下列函数中① $y=\sin|x|$；② $y=|\sin x|$；③ $y=|\tan x|$；④ $y=|1+2\cos x|$，其中是偶函数，且最小正周期为 $\pi$ 的函数的个数为 (\quad)

\noindent A. $1$ \quad B. $2$ \quad C. $3$ \quad D. $4$
【解答】
\vspace{0.3cm}
\noindent \textbf{【答案】B}

\vspace{0.1cm}
\noindent \textbf{【分析】}由题意利用三角函数图象，结合奇偶性和周期性，即可得出结果.

\vspace{0.1cm}
\noindent \textbf{【详解】}解：\textcircled{1}的图象如下，根据图象可知，图象关于 $y$ 轴对称，$y=\sin|x|$ 是偶函数，

\noindent 但不是周期函数，$\therefore$ 排除\textcircled{1}；

\noindent \textcircled{2}的图象如下，根据图象可知，图象关于 $y$ 轴对称，$y=|\sin x|$ 是偶函数，

\noindent 最小正周期是 $\pi$，$\therefore$ \textcircled{2}正确；

\noindent \textcircled{3}的图象如下，根据图象可知，图象关于 $y$ 轴对称，$y=|\tan x|$ 是偶函数，

\noindent 最小正周期为 $\pi$，$\therefore$ \textcircled{3}正确；

\noindent \textcircled{4}的图象如下，根据图象可知，图象关于 $y$ 轴对称，$y=|1+2\cos x|$ 是偶函数，最小正周期为 $2\pi$，$\therefore$ 排除\textcircled{4}.

\noindent 故选：B.

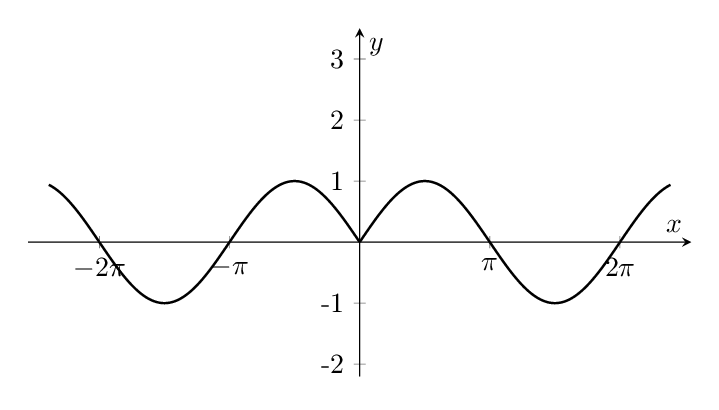
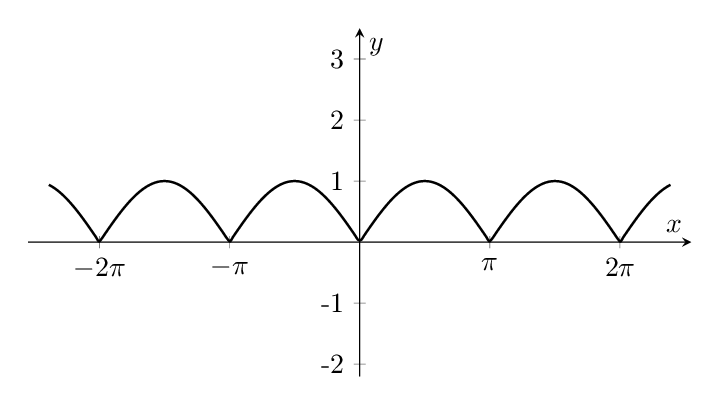
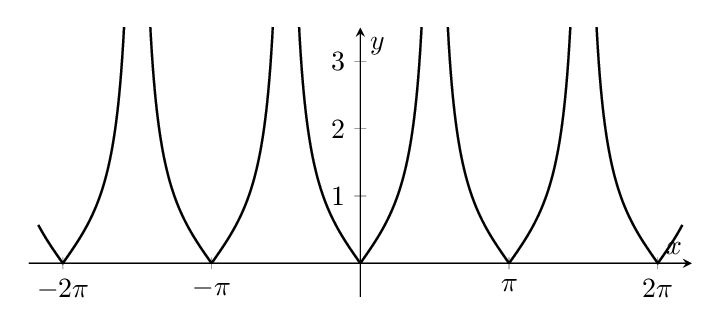
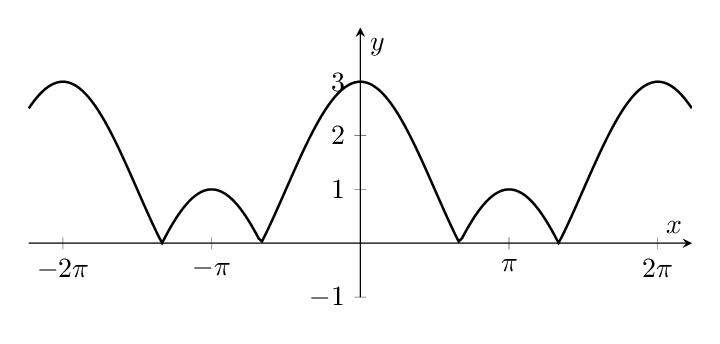